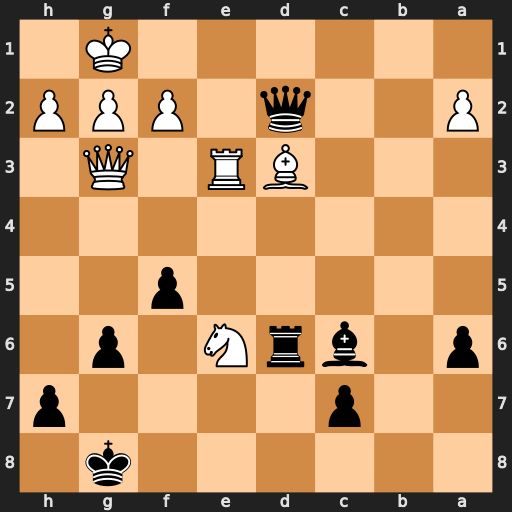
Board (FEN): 6k1/2p4p/p1brN1p1/5p2/8/3BR1Q1/P2q1PPP/6K1
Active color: b
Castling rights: -
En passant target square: -
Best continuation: Qc1+ Bf1 Rd1 Re1 Rxe1